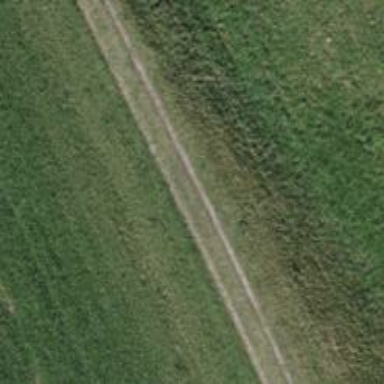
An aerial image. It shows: Track with pebblestone surface graded as grade3.